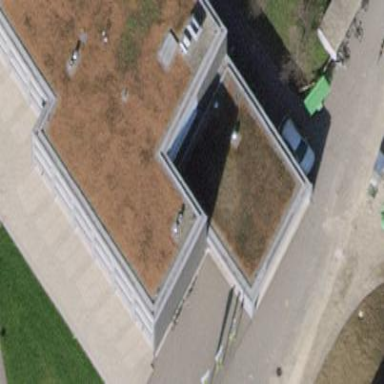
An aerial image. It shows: School building.